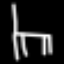
Label: chair